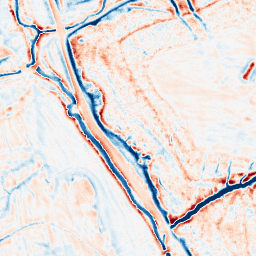
Category: edge_preserving
Decomposition family: bilateral
Decomposition parameters: d: 15
sigma_color: 50
sigma_space: 75
Upsampling method: sinc_hamming
Upsampling parameters: scale: 2
kernel_size: 16
Upsampling scale: 2